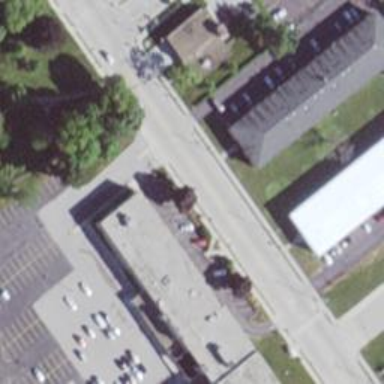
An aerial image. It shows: Clinic.